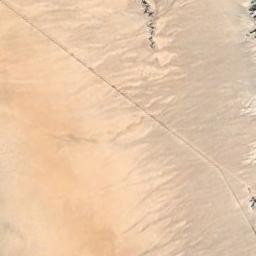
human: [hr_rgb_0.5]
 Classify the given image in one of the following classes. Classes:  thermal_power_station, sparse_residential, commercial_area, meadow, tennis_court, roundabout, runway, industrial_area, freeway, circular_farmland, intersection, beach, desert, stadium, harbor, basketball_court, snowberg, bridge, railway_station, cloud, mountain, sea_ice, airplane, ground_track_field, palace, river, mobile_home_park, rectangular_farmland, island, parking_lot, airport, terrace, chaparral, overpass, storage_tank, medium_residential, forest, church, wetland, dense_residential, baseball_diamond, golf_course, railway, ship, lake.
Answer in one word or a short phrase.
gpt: desert